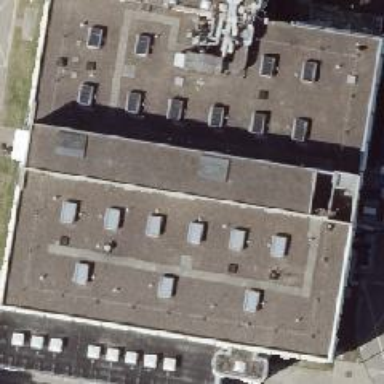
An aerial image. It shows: Industrial building.